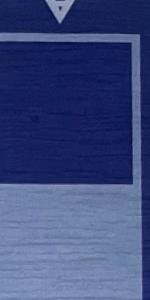
Label: Empty